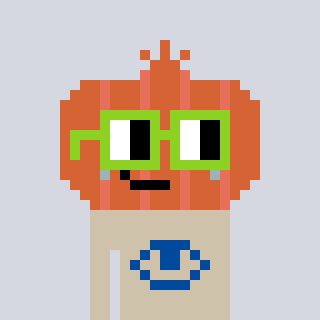
a pixel art character with square light green glasses, a onion-shaped head and a bege-colored body on a cool background